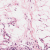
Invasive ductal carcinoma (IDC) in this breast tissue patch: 1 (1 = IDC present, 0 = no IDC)